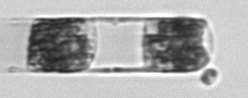
Label: Hemiaulus